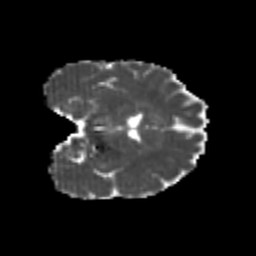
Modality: MD
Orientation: coronal
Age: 24
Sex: female
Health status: healthy
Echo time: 0.074 s